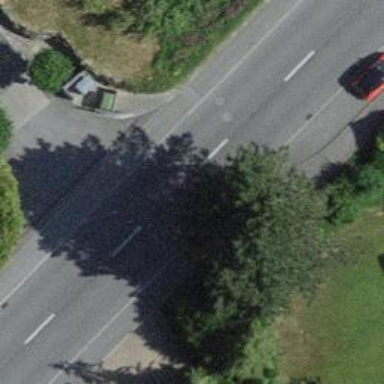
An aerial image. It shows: Tertiary road with asphalt surface. The road has separate sidewalks on both sides.